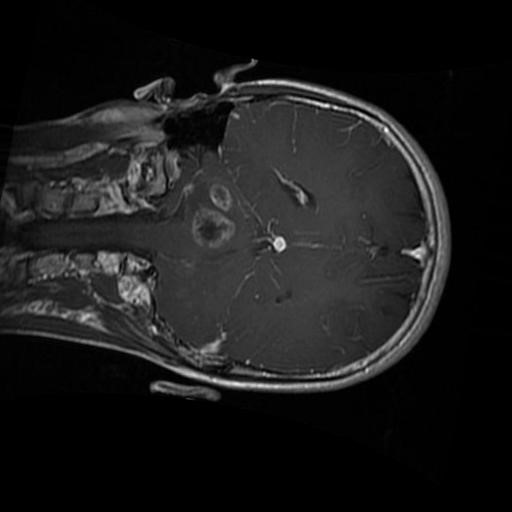
Label: brain_glioma